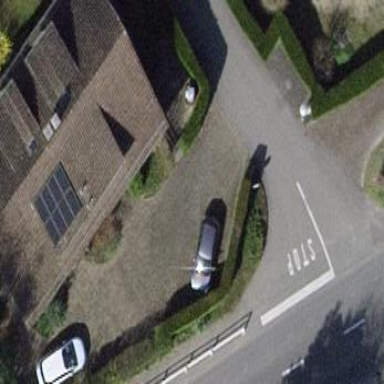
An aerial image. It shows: Gabled roof house.